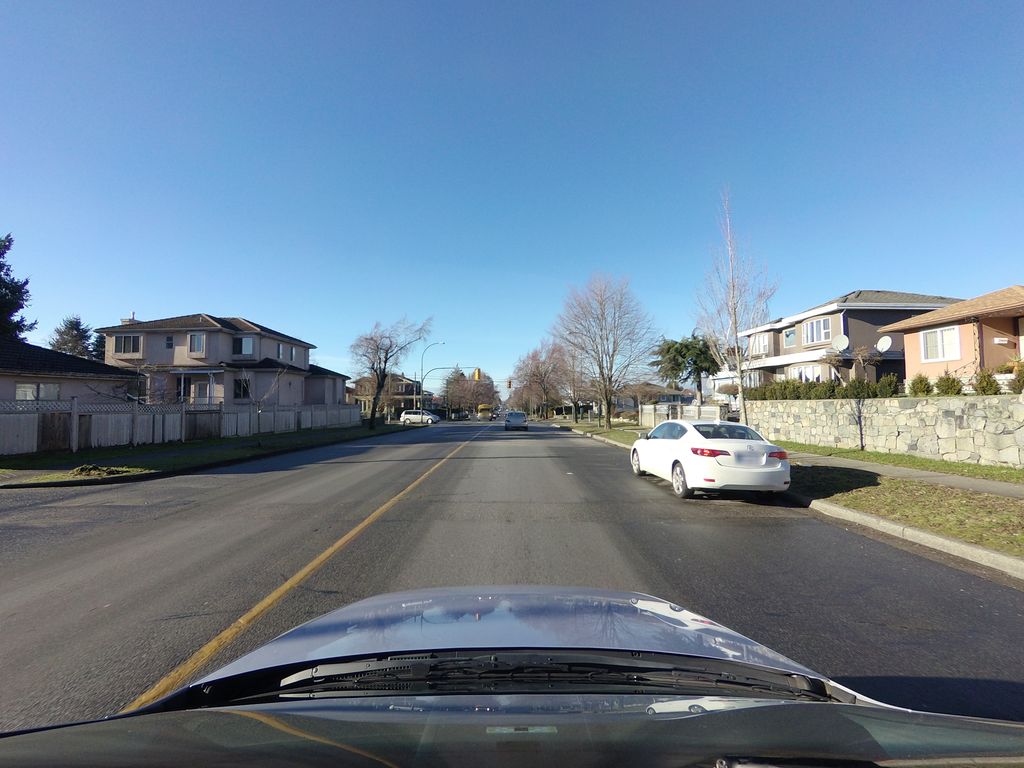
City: vancouver